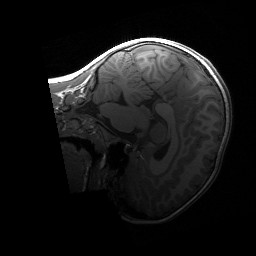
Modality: T1w
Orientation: sagittal
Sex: male
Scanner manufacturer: siemens
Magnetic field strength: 3 T
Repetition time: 1.9 s
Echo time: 0.00243 s